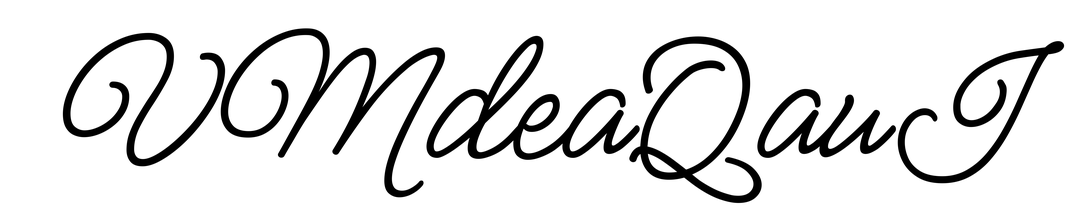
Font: MeowScript-Regular